【题型】解答题　【知识点】解析几何　【难度】easy
如图，用弧度制分别写出下列条件下的角的集合.

\noindent (1)终边在射线$OA$上；\\
\noindent (2)终边在直线$AB$上.
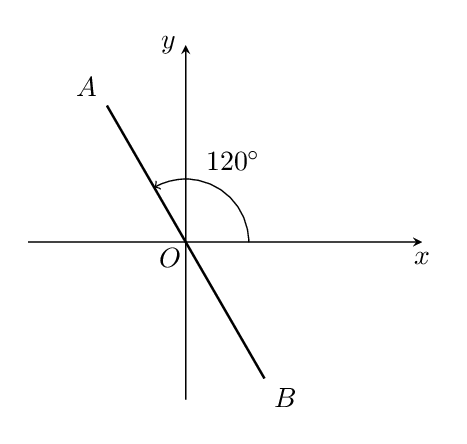
【解答】
\noindent 【答案】(1)$\left\{\alpha \left|\, \alpha = 2k\pi + \dfrac{2\pi}{3},\, k \in \mathbb{Z} \right.\right\}$;\\
\noindent (2)$\left\{\alpha \left|\, \alpha = k\pi + \dfrac{2\pi}{3},\, k \in \mathbb{Z} \right.\right\}$.\\
\noindent 【分析】（1）将角度改为弧度，再加周期，写成集合形式即可.\\
\noindent （2）写出终边在$OA$和$OB$上角的集合，再取并集即可.\\
\noindent 【详解】（1）由任意角的定义得，\\
\noindent 终边在射线$OA$上的角为$\left\{\alpha \left|\, \alpha = 2k\pi + \dfrac{2\pi}{3},\, k \in \mathbb{Z} \right.\right\}$.\\
\noindent （2）由任意角的定义得，\\
\noindent 终边在射线$OB$上的角为$\left\{\alpha \left|\, \alpha = 2k\pi + \dfrac{5\pi}{3},\, k \in \mathbb{Z} \right.\right\}$，\\
\noindent 化简得$\left\{\alpha \left|\, \alpha = (2k+1)\pi + \dfrac{2\pi}{3},\, k \in \mathbb{Z} \right.\right\}$，\\
\noindent 所以终边在直线$AB$上的角为$A \cup B = \left\{\alpha \left|\, \alpha = k\pi + \dfrac{2\pi}{3},\, k \in \mathbb{Z} \right.\right\}$.